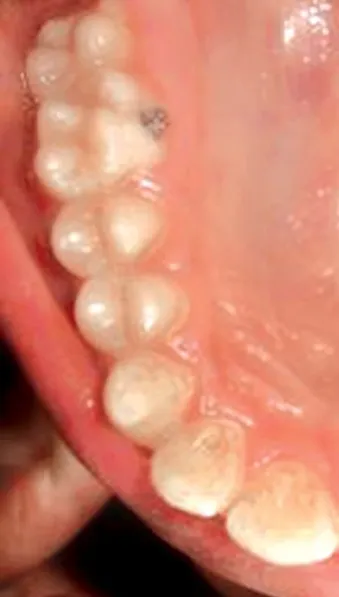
Lingual button on palatal of 16.
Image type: medical_photograph (oral_photograph)